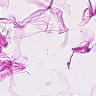
Metastatic tissue present: no